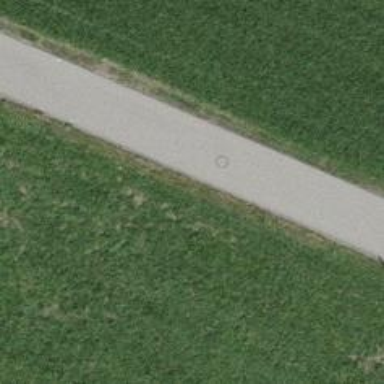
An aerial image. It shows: Asphalt track with grade1 quality. It is designed for agricultural vehicles.